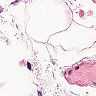
Metastatic tissue present: no